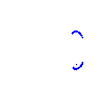
Particle: proton